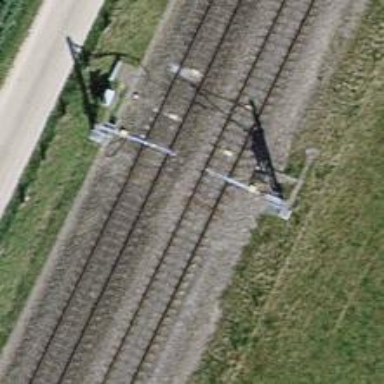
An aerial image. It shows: Railway signal.